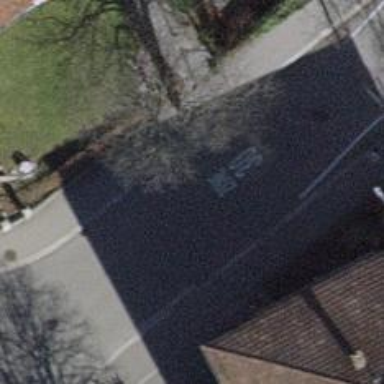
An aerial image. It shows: Residential road with asphalt surface. There are sidewalks on both sides of the road.